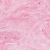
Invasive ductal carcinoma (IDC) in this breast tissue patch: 0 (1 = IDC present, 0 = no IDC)